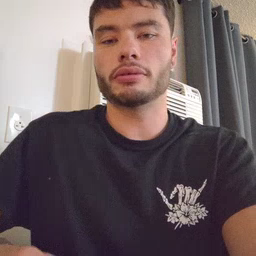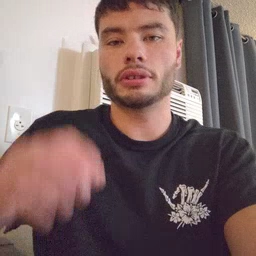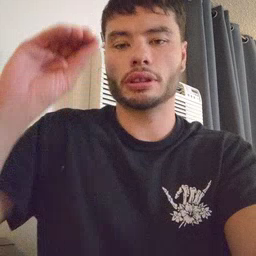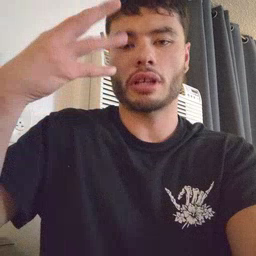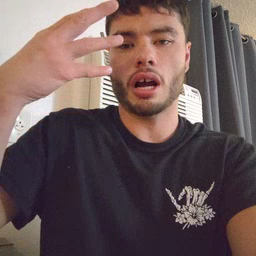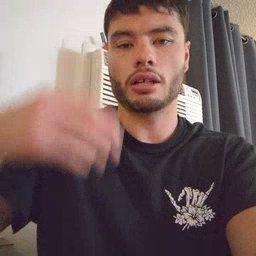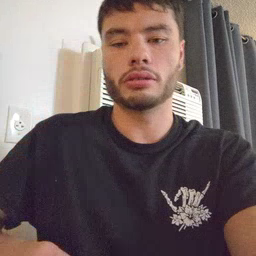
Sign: sun